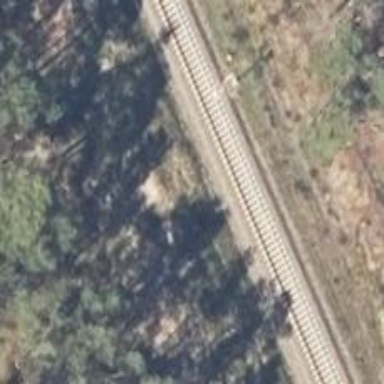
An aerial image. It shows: Signal light at railway crossing.